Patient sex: M
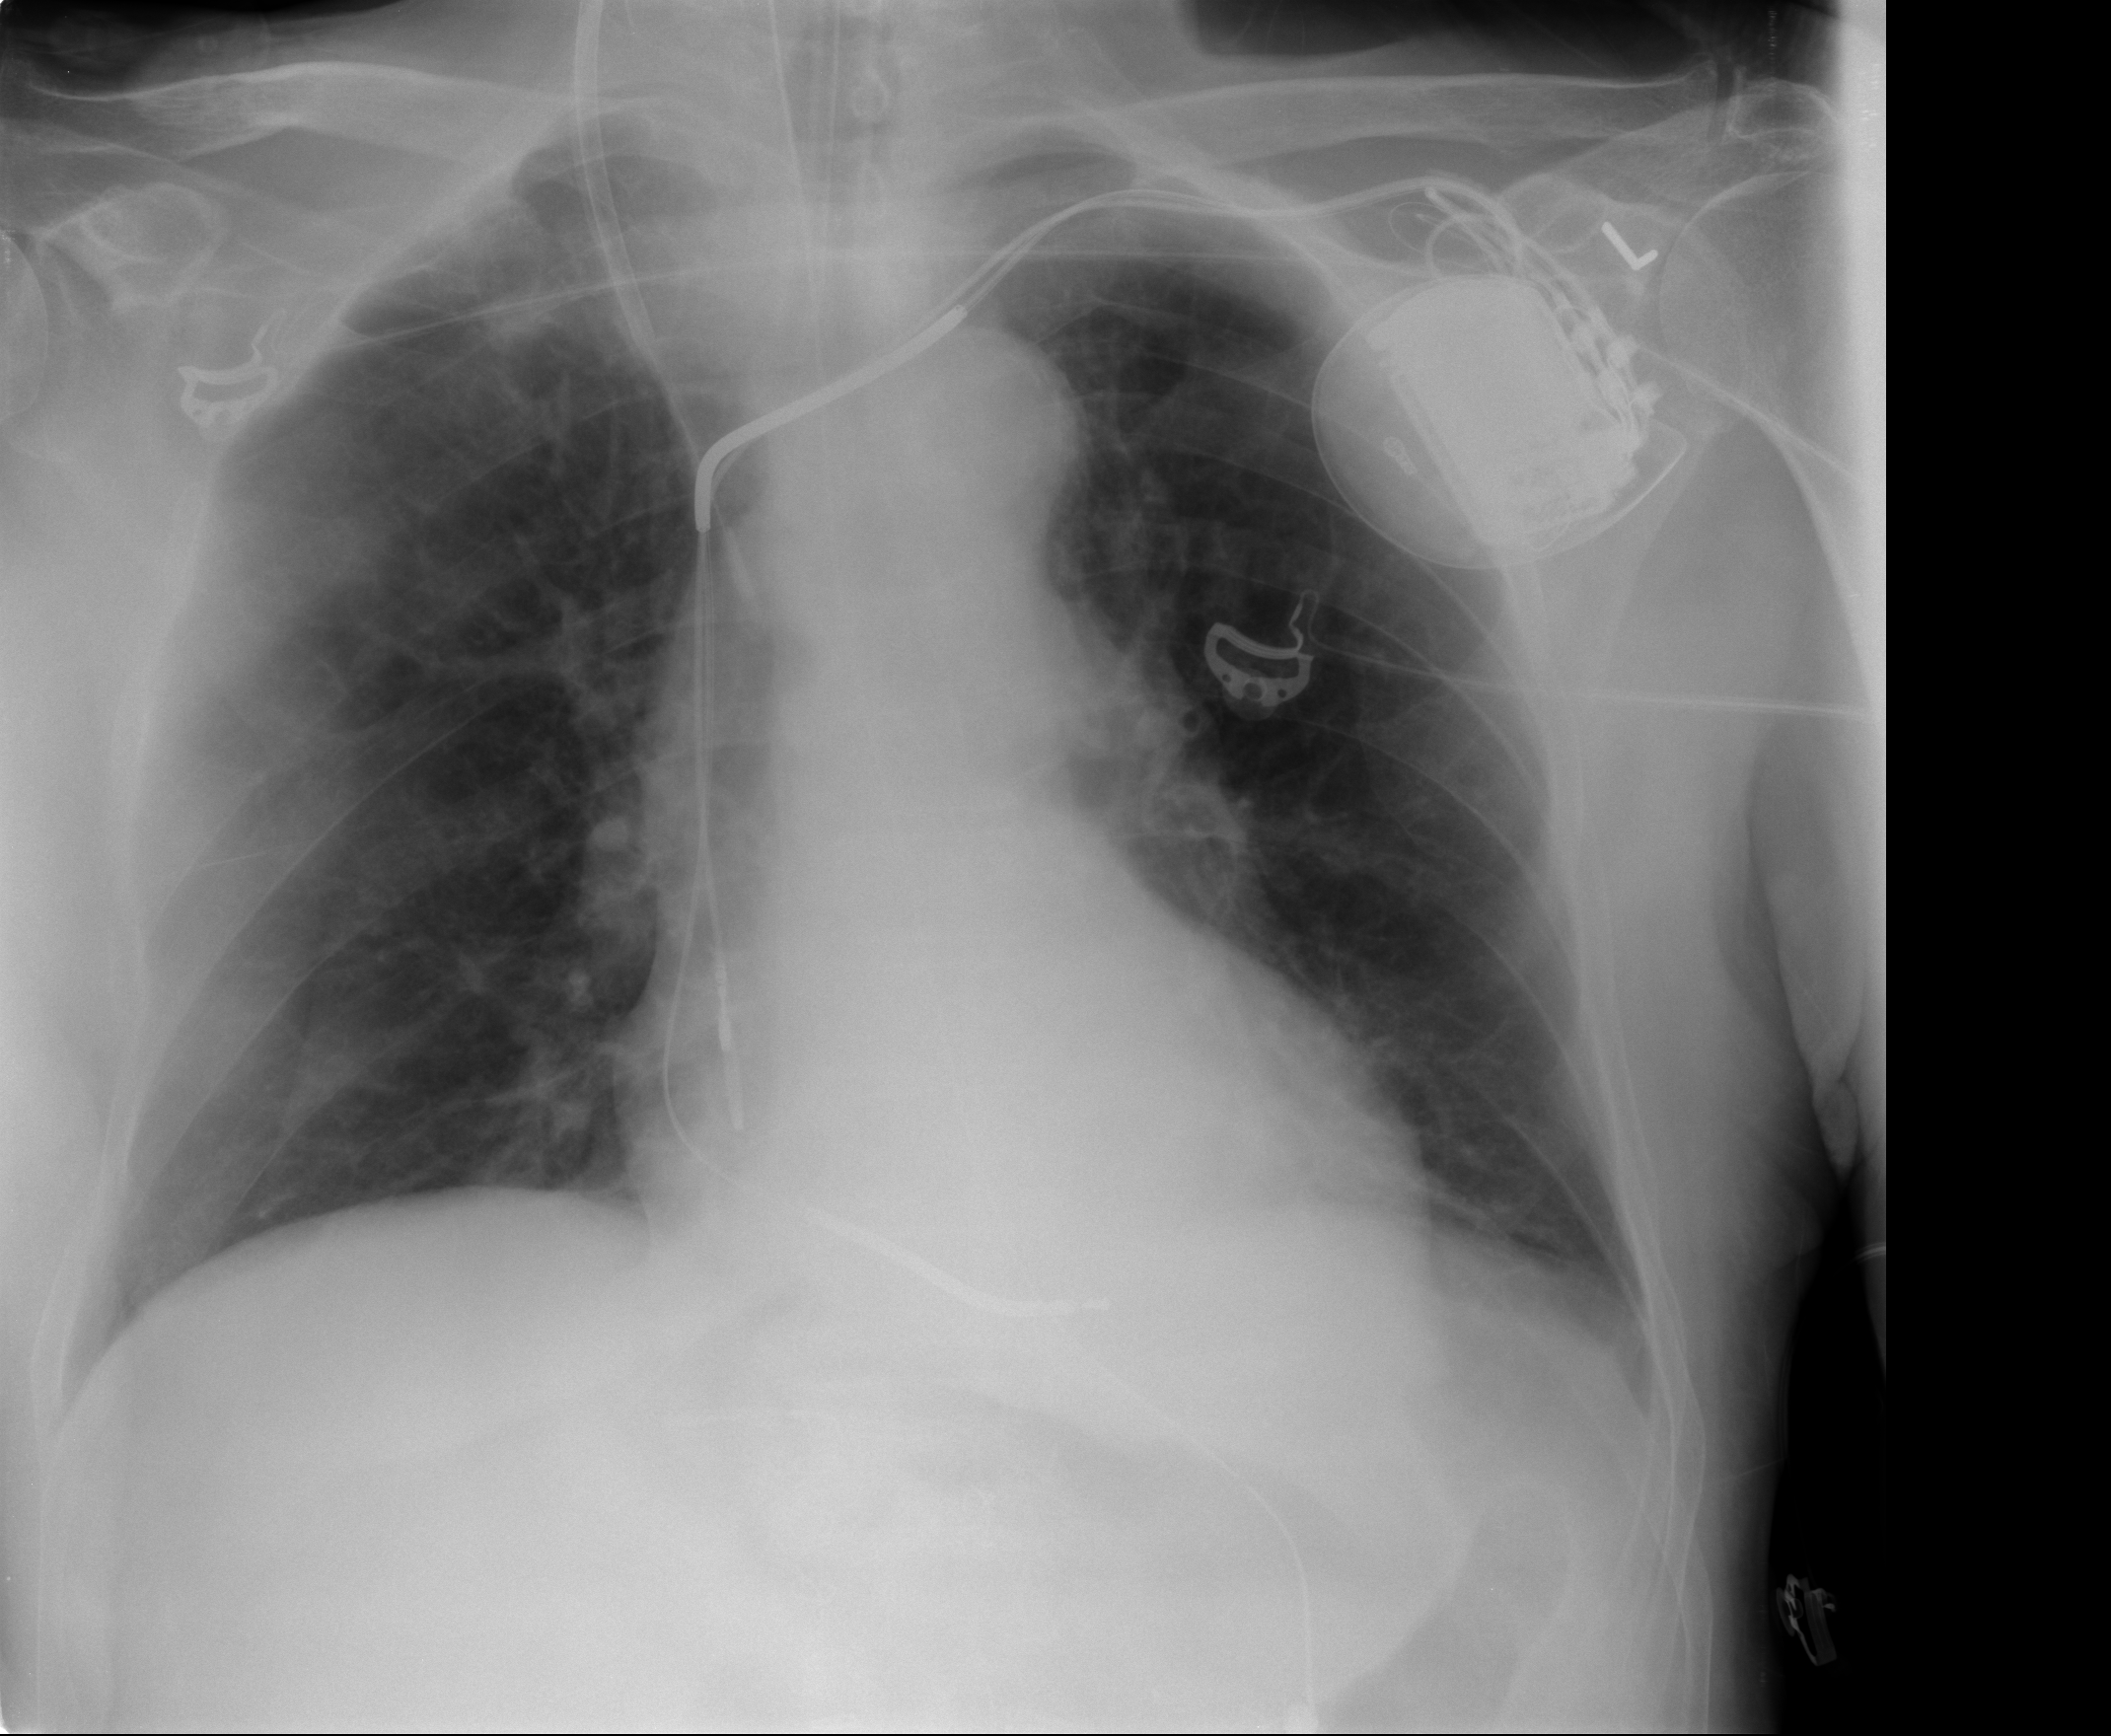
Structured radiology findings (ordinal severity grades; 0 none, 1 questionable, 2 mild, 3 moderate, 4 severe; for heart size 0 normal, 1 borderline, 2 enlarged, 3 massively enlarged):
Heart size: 0
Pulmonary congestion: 0
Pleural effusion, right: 0
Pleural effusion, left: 0
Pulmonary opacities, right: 0
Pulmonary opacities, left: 0
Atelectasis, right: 0
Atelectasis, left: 0